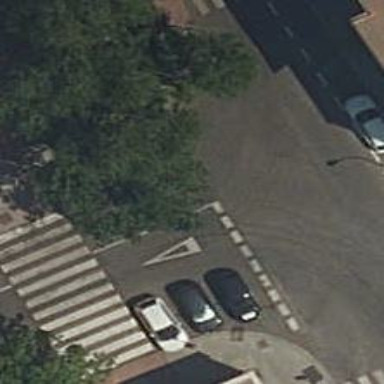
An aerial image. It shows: Road with "give way" sign.